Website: crate-barrel
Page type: account-selection
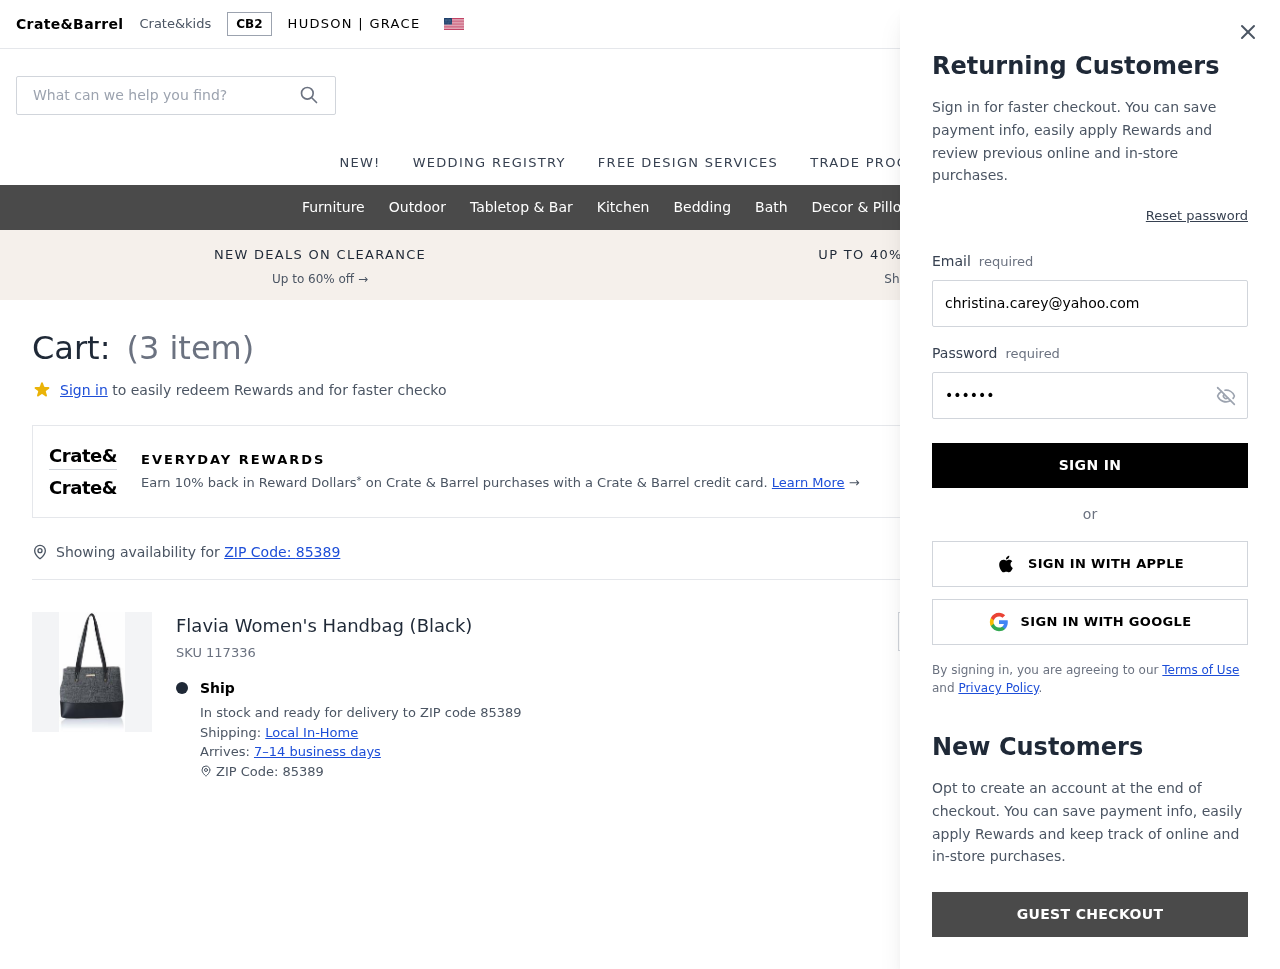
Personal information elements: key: PII_EMAIL
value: christina.carey@yahoo.com
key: PII_POSTCODE
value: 85389
Product elements: key: PRODUCT1_NAME
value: Flavia Women's Handbag (Black)
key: PRODUCT1_QUANTITY
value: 3
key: PRODUCT1_SKU
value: SKU 117336
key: PRODUCT1_ORIGINAL_PRICE
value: $31.86
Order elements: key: ORDER_NUM_ITEMS
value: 3
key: ORDER_SUBTOTAL
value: $76.47
Search elements: key: HEADER_SEARCH
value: What can we help you find?